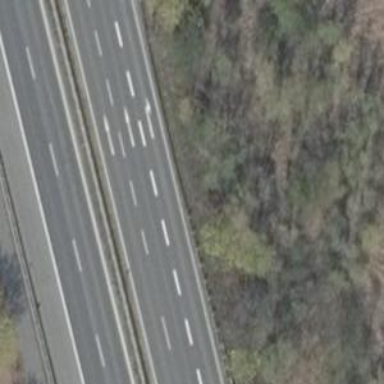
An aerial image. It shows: Asphalt road classified as primary highway which is motorroad.